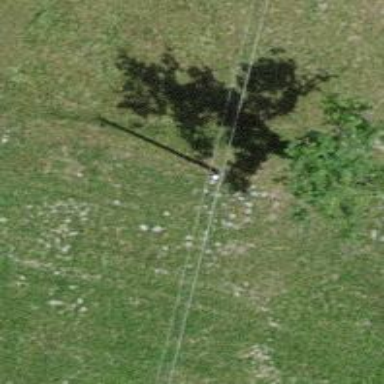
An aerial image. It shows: Utility pole as the man-made structure.